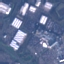
Land use / land cover class: Industrial